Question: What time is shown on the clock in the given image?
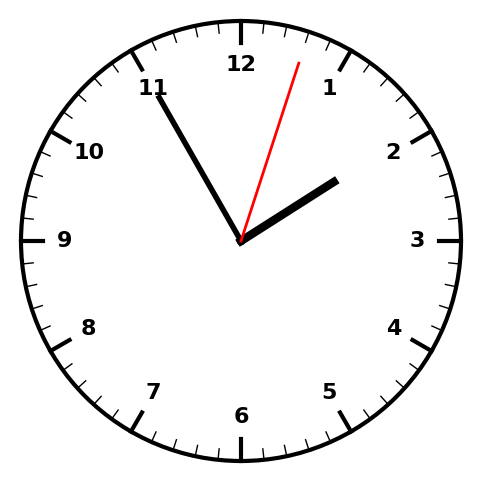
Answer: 01:55:03